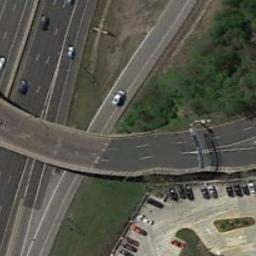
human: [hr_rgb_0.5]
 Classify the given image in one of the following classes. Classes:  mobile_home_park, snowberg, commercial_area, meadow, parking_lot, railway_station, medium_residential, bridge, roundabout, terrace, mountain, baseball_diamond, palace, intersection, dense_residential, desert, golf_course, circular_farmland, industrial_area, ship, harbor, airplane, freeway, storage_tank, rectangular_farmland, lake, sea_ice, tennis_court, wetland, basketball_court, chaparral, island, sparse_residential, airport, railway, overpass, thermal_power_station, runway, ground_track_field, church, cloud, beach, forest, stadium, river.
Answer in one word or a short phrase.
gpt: overpass